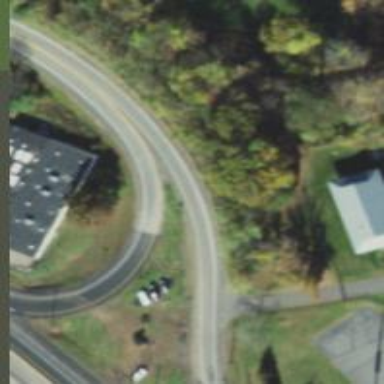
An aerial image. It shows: Asphalt road with primary link designation.